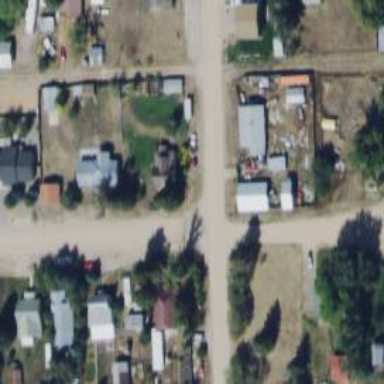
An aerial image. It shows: Residential road.